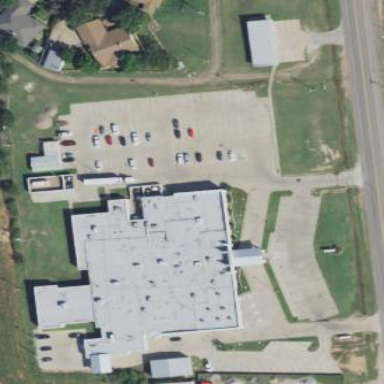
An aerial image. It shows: Healthcare facility identified as hospital.